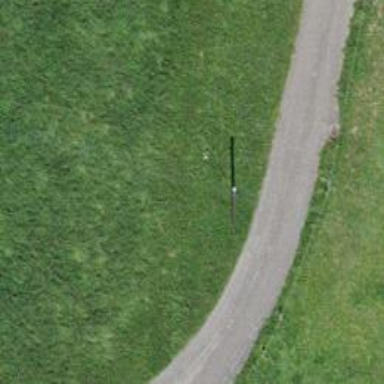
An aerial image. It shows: Minor power line.